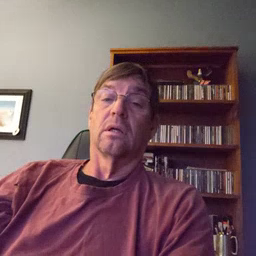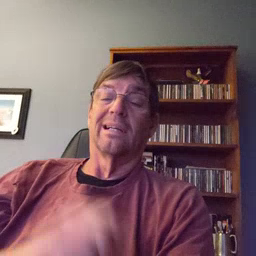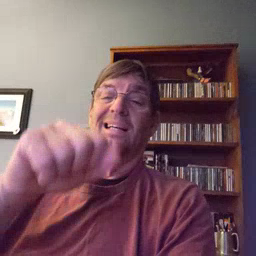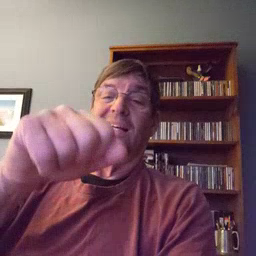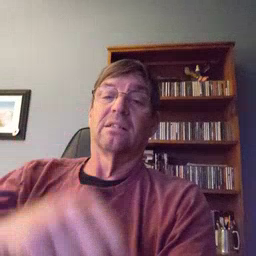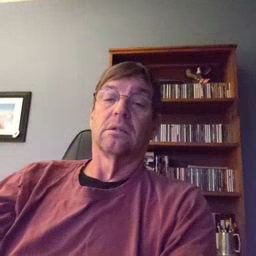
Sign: yes